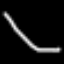
Label: line